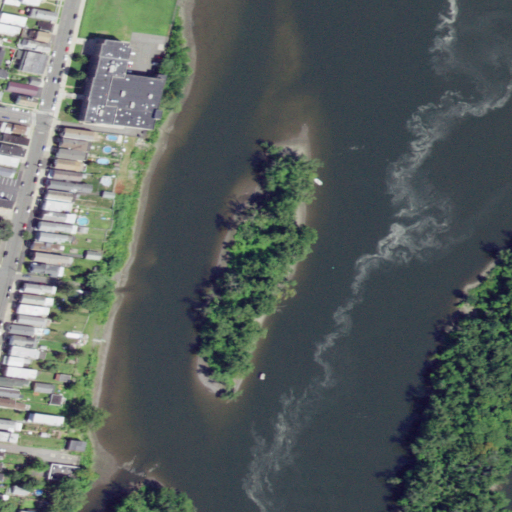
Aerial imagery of island in New York named Stomy Island containing open water, medium intensity development, woody wetlands, high intensity development, herbaceous wetlands, low intensity development, open development, and pasture